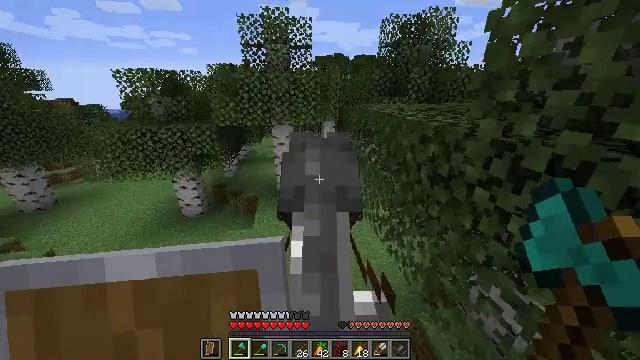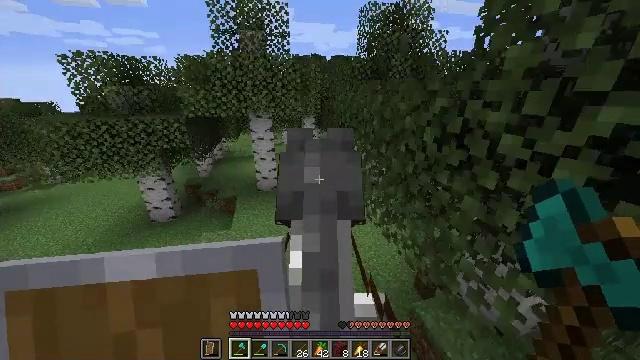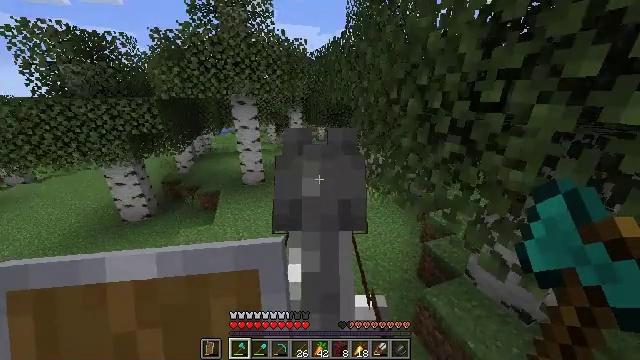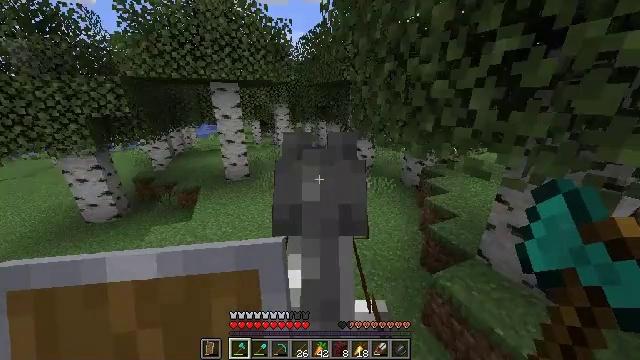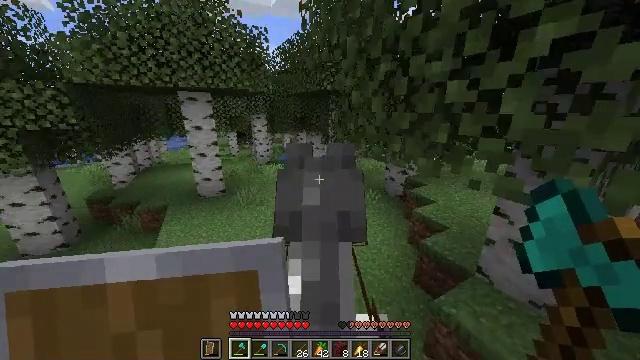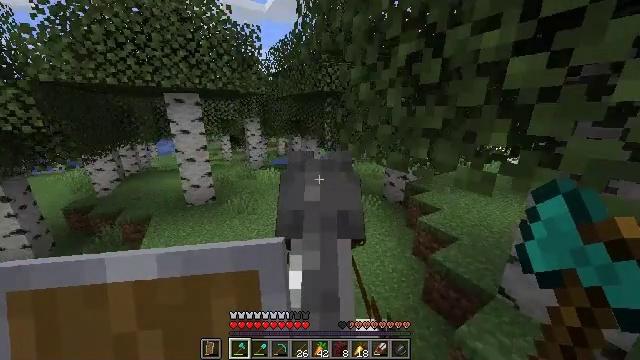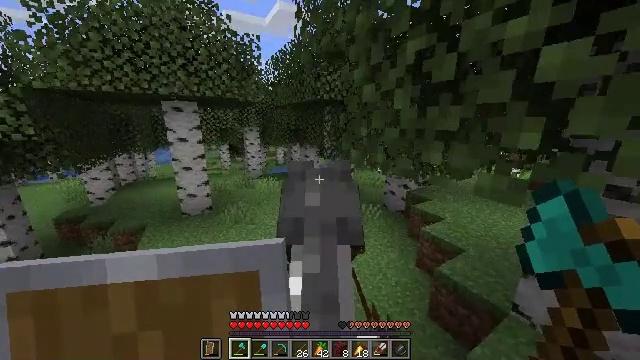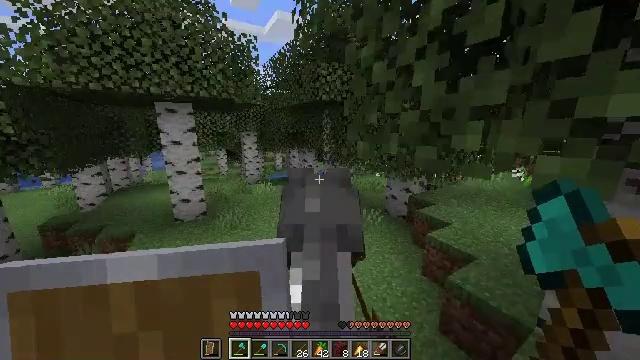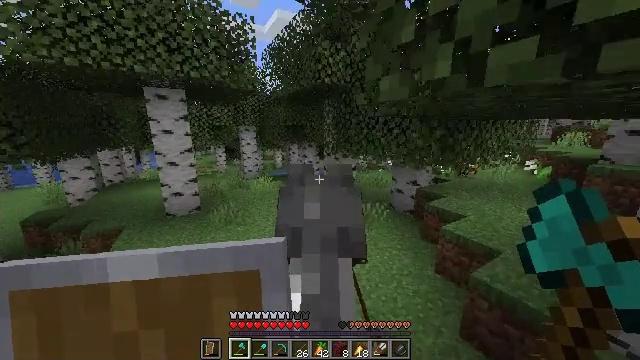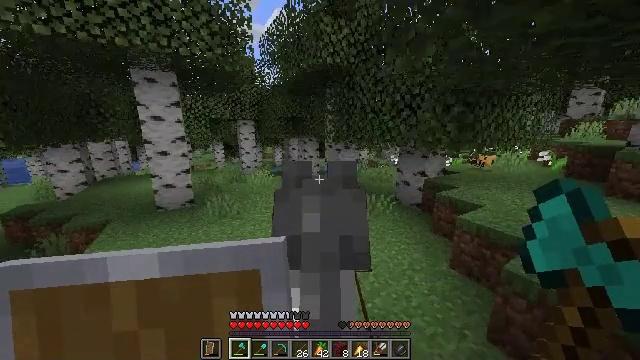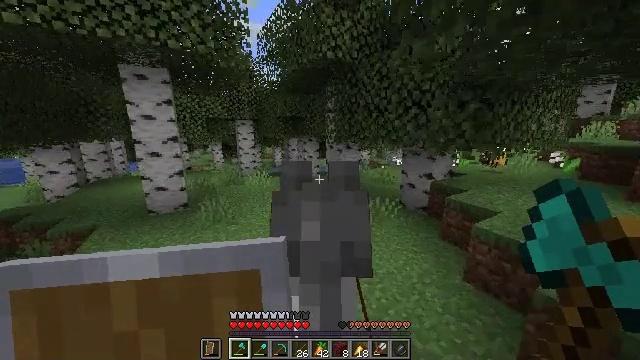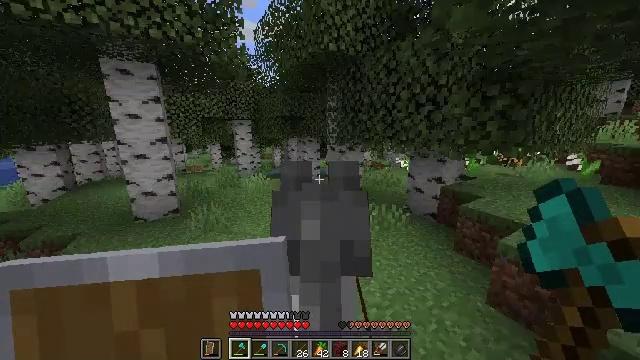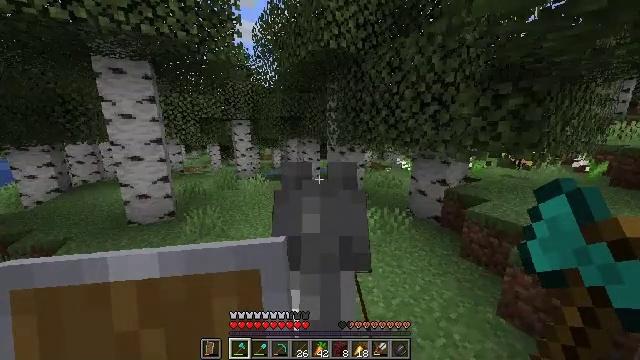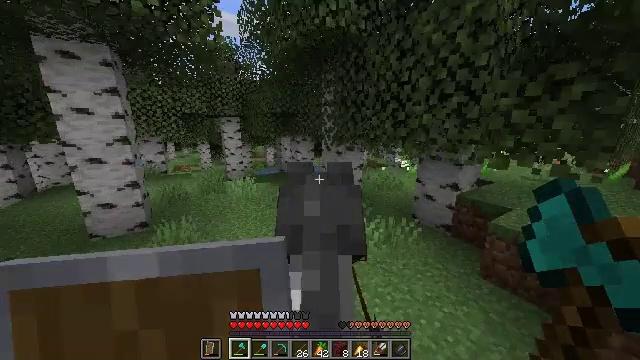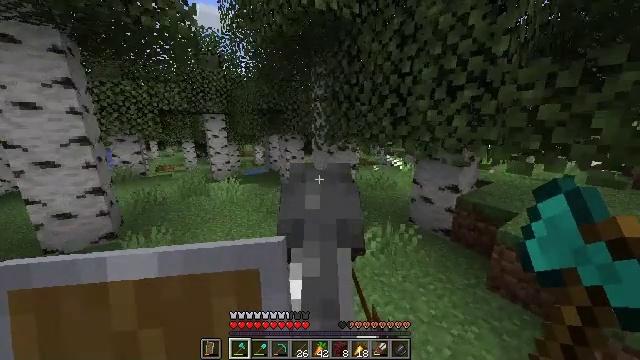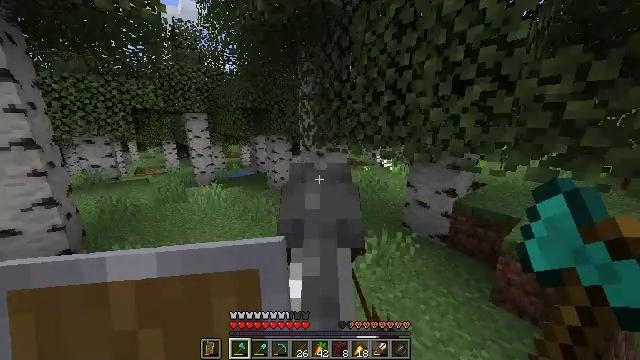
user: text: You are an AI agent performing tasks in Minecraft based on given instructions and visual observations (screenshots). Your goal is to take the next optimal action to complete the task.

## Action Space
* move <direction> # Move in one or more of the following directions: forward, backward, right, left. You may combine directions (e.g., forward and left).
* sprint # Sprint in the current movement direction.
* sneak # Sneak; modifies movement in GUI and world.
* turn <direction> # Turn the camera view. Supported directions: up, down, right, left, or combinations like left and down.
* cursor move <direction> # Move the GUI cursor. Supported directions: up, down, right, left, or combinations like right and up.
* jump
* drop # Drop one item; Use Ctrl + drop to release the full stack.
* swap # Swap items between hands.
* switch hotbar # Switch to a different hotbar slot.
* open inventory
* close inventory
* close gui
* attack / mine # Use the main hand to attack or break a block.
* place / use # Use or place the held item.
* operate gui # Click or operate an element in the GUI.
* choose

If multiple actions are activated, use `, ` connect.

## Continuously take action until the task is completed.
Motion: motion action
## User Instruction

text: Mine sand by the water.
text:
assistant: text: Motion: move forward, turn right
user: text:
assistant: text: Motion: move forward, turn right
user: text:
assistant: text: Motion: move forward, turn right and up
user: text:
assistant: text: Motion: move forward, turn right and up
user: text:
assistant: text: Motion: move forward, turn right and up
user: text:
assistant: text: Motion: move forward, turn up
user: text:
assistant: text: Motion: move forward, turn up
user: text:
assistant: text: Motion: move forward
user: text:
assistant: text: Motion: move forward
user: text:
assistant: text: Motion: move forward
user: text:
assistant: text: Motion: move forward
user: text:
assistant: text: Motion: move forward
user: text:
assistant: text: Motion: move forward, turn right
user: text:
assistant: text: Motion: move forward, turn right
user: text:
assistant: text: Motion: move forward, turn right
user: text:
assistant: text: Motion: move forward, turn right
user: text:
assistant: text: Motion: move forward, turn right
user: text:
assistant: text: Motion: move forward, turn right
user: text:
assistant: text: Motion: move forward, turn right
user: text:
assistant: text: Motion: move forward and move right, turn right
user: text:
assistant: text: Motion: move forward and move right, turn right
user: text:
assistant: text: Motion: move forward and move right
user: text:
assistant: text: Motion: move forward and move right, turn right
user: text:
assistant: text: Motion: move forward and move right, turn right and up
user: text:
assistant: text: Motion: move forward and move right, turn right and up
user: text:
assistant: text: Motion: move forward and move right, turn right
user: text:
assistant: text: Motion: move forward and move right
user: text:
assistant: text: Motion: move forward and move right
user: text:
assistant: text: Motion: move forward and move right, turn left
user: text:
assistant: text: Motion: move forward and move right